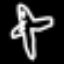
Label: airplane